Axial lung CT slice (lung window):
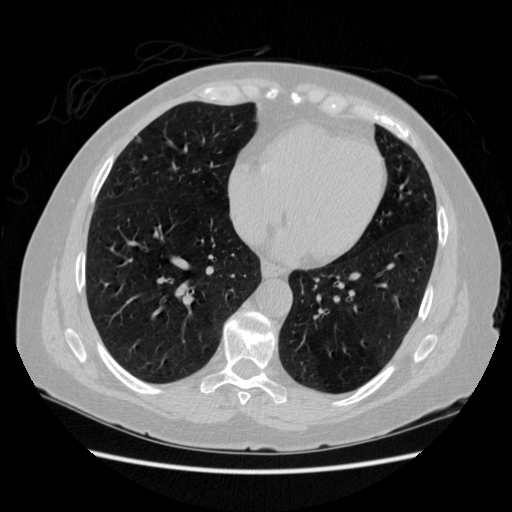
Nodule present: yes
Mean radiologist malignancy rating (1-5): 2.5